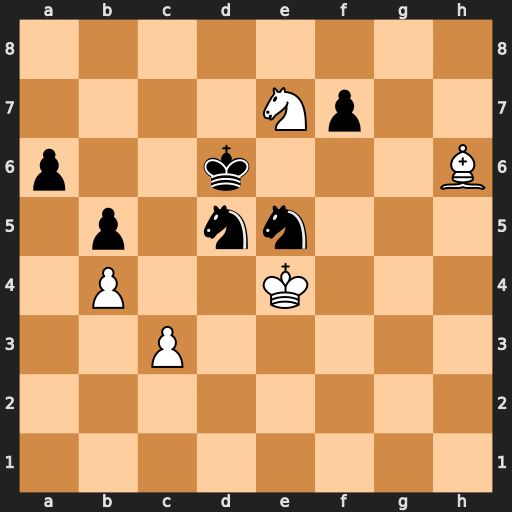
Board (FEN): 8/4Np2/p2k3B/1p1nn3/1P2K3/2P5/8/8
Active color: w
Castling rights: -
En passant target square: -
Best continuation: Nf5+ Ke6 Nd4+ Kf6 Kxd5